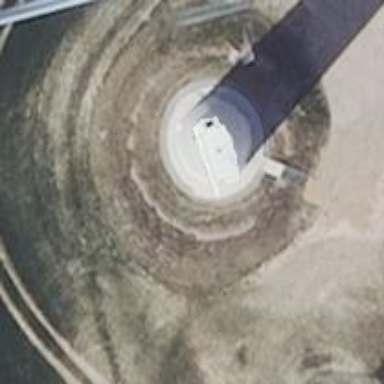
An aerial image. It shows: Wind generator using horizontal axis wind turbines.